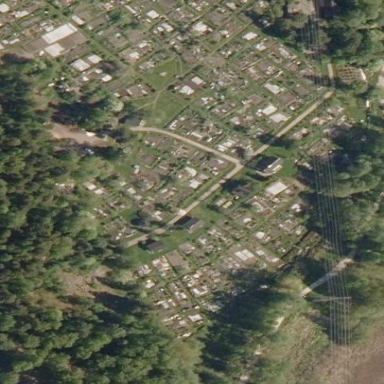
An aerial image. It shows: Area designated for allotments.